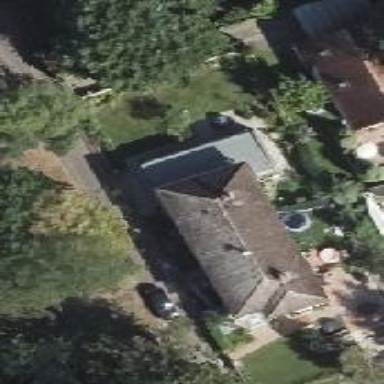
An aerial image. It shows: Gray hipped-roof house.